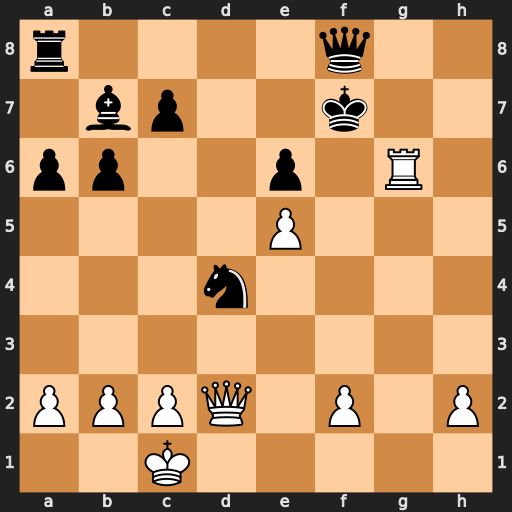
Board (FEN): r4q2/1bp2k2/pp2p1R1/4P3/3n4/8/PPPQ1P1P/2K5
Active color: w
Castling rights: -
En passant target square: -
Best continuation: Rf6+ Kg8 Rxf8+